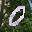
Label: 0